Question: I have this 'CAShapeLayer' with a 'bezierPathWithOvalInRect'. I want to make the gradient layer fill only the circle, but at the moment it fills the whole frame.
How do I do this?
'''
CAShapeLayer *layerInsides = [CAShapeLayer layer];
layerInsides.path = [UIBezierPath bezierPathWithOvalInRect:rectFrom(frameInsides)].CGPath;
CAGradientLayer *gradientLayer = [CAGradientLayer layer];
gradientLayer.frame = layerInsides.frame;
gradientLayer.colors = @[(id)[UIColor colorWithRed:1 green:0 blue:0 alpha:1].CGColor, (id)[UIColor colorWithRed:0 green:0 blue:0 alpha:1].CGColor];
gradientLayer.locations = @[@0.0, @1];
gradientLayer.cornerRadius = self.layer.cornerRadius;
[layerInsides addSublayer:gradientLayer];
'''

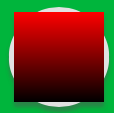
Answer: Instead of adding your content to the shape as a sublayer you need to set your CAShapeLayer as a 'mask' for your colored layer:
'''
gradientLayer.mask = layerInsides;
'''